Field crop: maize
Growth stage: 2
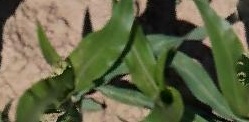
Species: maize